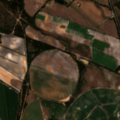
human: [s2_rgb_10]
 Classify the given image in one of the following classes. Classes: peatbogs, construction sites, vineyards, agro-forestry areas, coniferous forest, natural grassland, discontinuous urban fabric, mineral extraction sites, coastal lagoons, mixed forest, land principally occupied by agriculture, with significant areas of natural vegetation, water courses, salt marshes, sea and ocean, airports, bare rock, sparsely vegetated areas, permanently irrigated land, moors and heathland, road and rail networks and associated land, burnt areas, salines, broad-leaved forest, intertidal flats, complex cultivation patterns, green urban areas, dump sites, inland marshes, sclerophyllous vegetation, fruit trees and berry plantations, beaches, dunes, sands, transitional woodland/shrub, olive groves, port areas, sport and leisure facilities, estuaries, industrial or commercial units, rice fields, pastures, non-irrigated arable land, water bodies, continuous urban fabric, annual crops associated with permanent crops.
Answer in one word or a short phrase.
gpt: permanently irrigated land, land principally occupied by agriculture, with significant areas of natural vegetation, coniferous forest